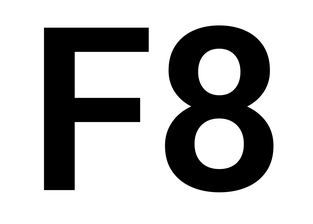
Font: Roboto_SemiBold